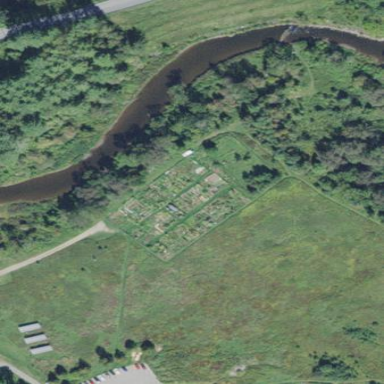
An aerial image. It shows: Allotments area.